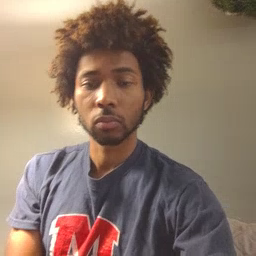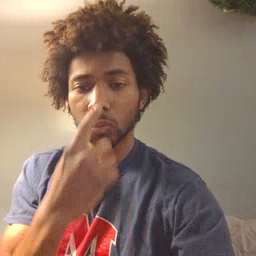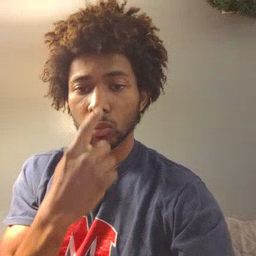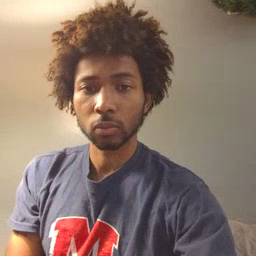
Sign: nose